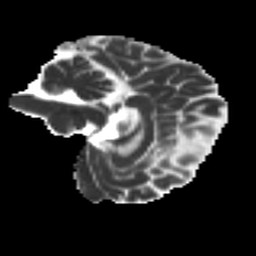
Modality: MD
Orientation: sagittal
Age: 34
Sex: female
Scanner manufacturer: ge
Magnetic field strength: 3 T
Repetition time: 7.8 s
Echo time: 0.0606 s